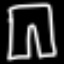
Label: pants